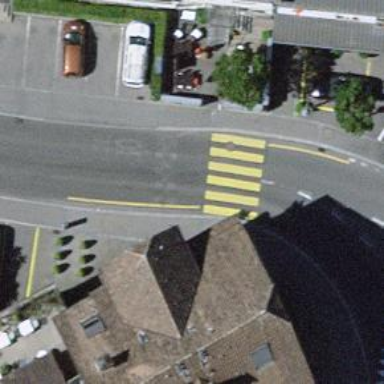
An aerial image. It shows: Kerb barrier.